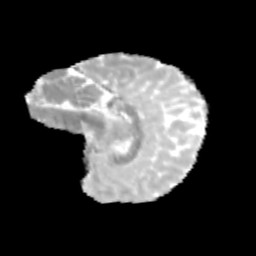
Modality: MD
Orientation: sagittal
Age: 11
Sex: female
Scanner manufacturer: siemens
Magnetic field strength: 3 T
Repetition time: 3.8 s
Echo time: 0.07 s